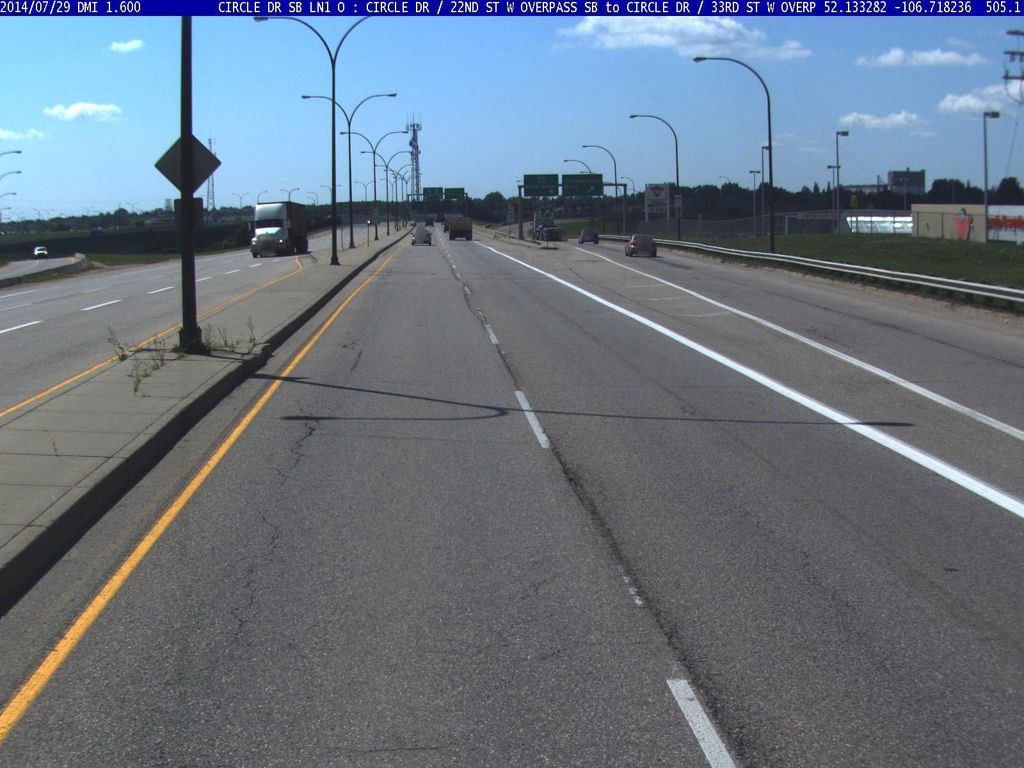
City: saskatoon